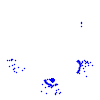
Particle: pion